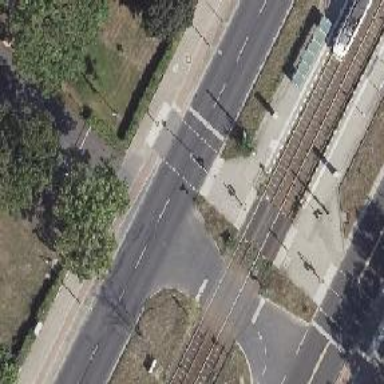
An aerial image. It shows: Crossing with traffic signals and central island.